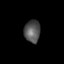
Tissue: skin
Cell type: Epithelial cells
Senescence score: 0.261
Nuclear area (px): 352
Mean DAPI intensity: 84.858